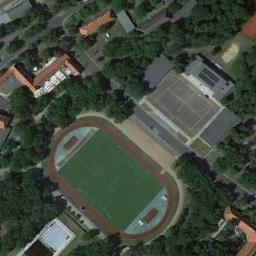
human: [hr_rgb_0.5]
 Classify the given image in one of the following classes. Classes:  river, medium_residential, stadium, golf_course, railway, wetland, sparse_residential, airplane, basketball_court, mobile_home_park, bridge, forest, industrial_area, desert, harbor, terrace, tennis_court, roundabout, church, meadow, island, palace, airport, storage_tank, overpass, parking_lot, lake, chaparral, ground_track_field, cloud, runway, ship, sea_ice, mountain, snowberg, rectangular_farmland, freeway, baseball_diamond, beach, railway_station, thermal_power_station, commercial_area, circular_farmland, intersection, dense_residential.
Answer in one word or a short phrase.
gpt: ground_track_field